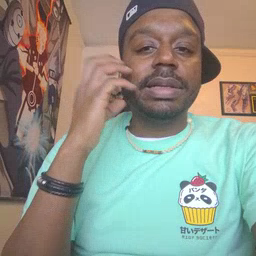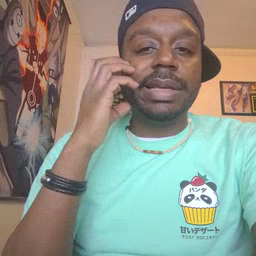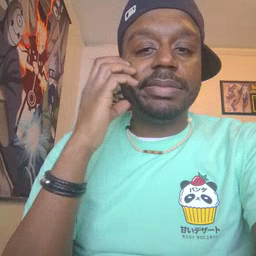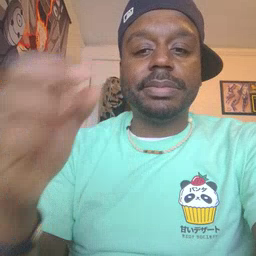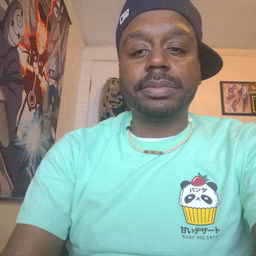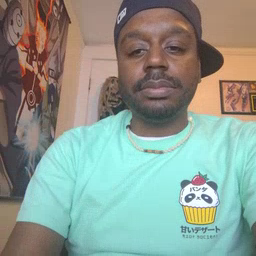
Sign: cheek